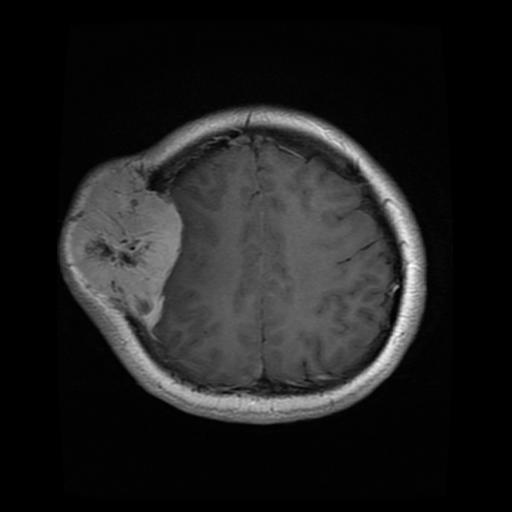
Label: meningioma